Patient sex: M
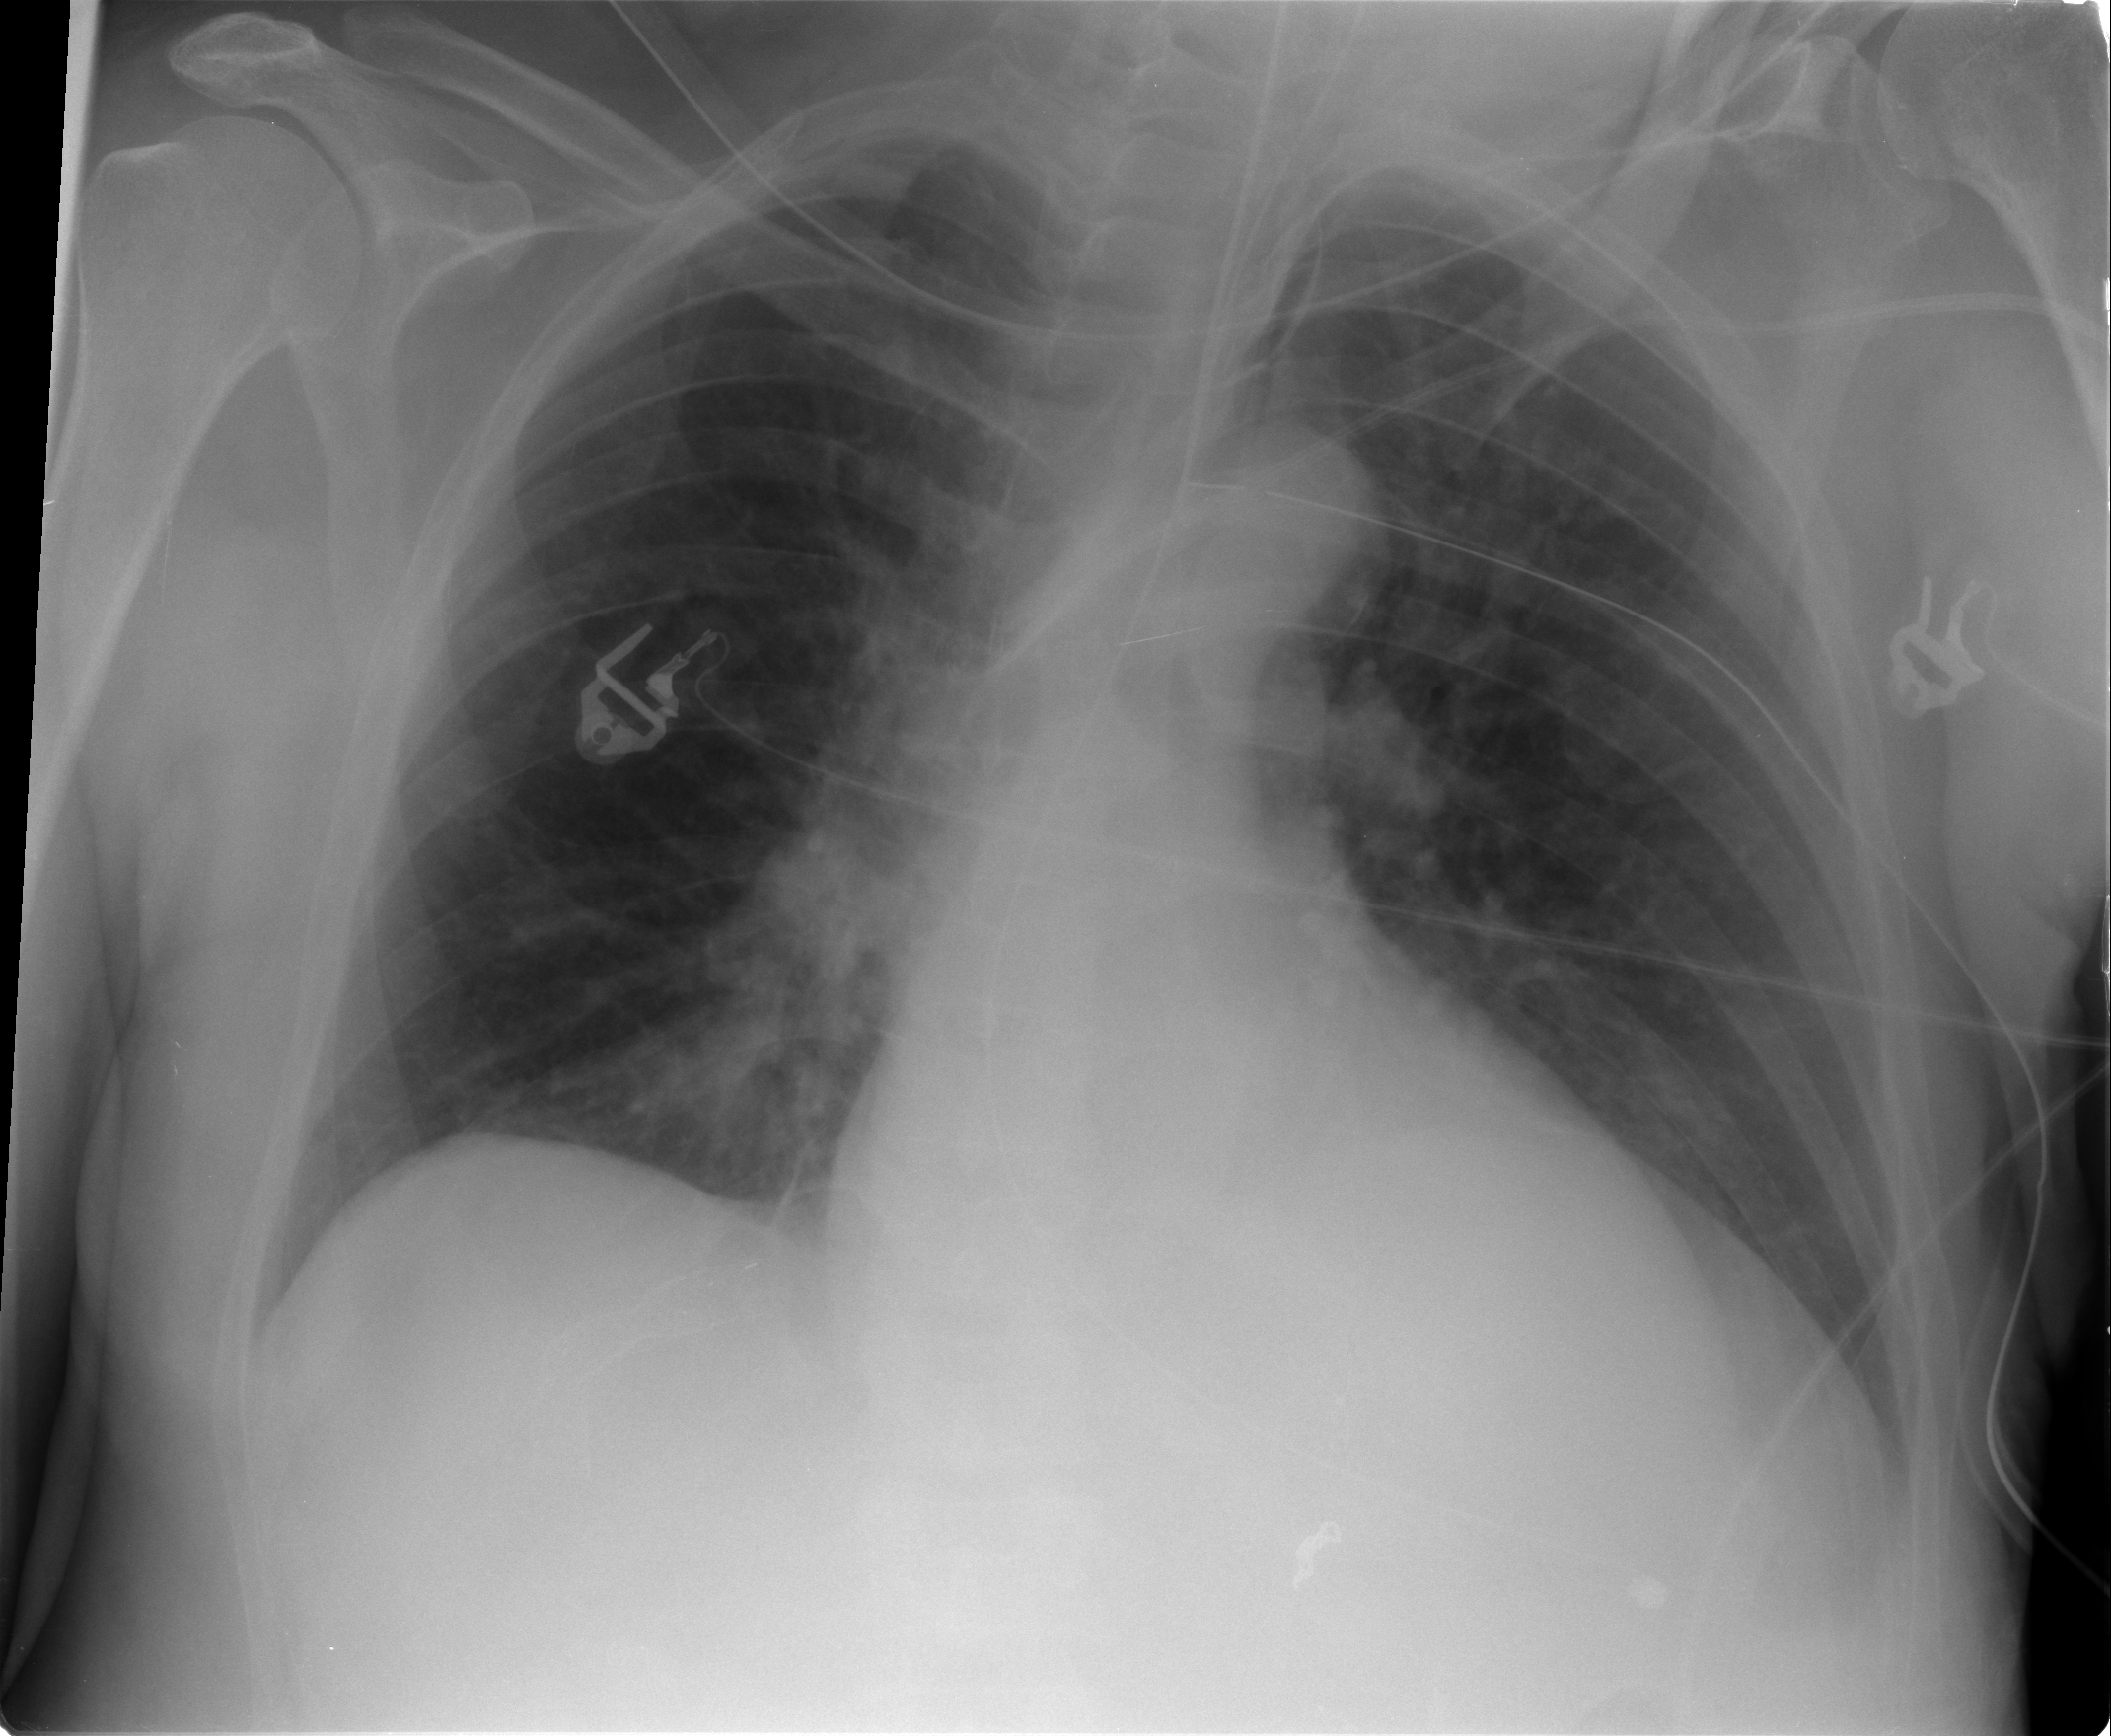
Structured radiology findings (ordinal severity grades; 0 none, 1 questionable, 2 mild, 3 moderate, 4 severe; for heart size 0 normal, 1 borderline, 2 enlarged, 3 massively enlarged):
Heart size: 1
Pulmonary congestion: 0
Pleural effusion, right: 0
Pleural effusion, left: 0
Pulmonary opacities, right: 0
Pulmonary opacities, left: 1
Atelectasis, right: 2
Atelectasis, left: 2